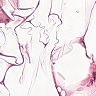
Metastatic tissue present: no